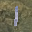
Label: 1